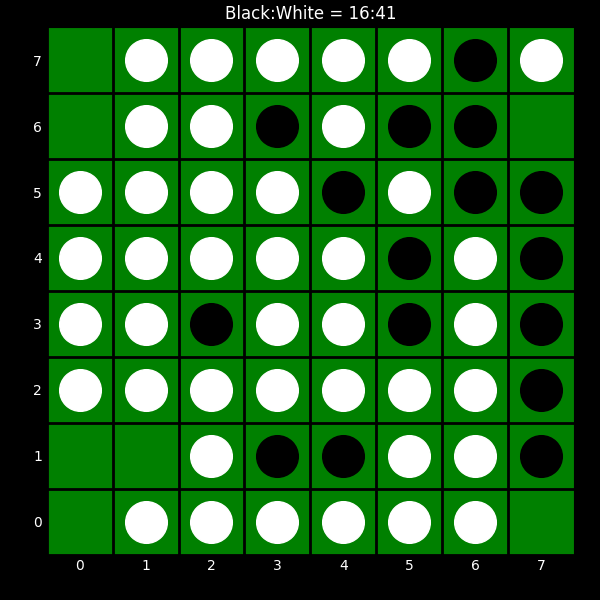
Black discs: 16
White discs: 41